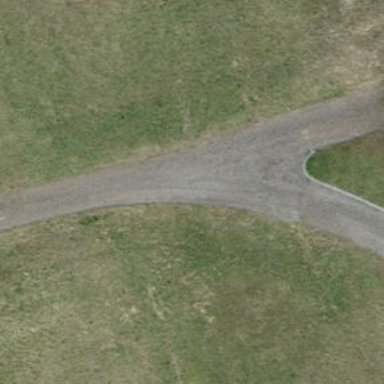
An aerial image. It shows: Track road with grade 1 pebblestone surface.